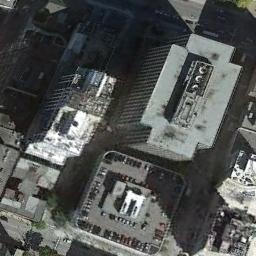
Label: commercial_area